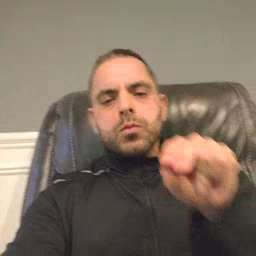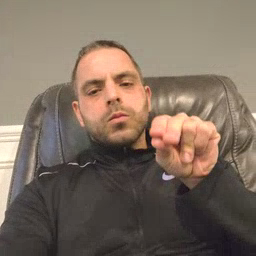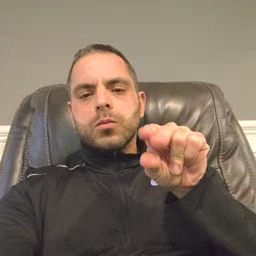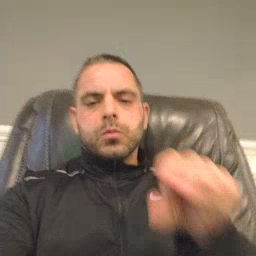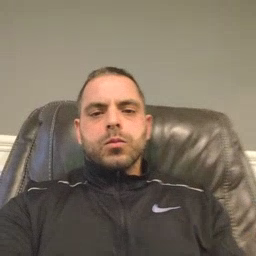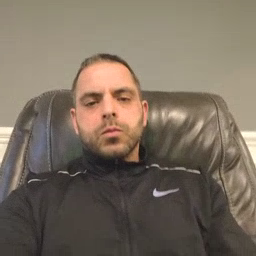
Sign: no